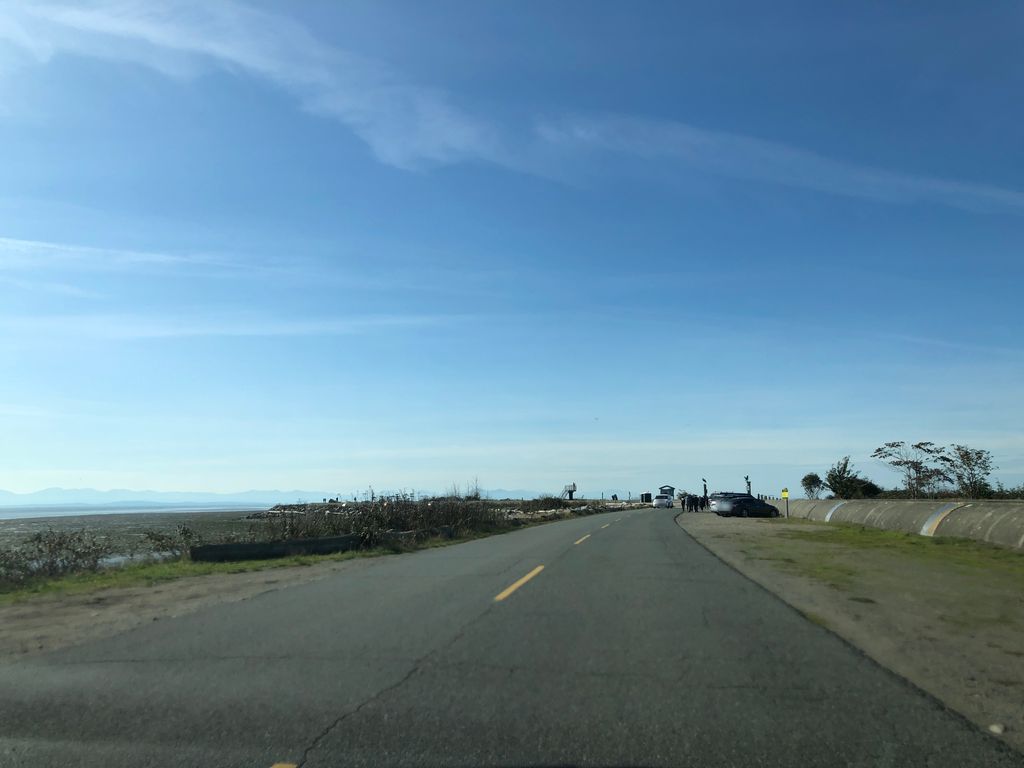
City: vancouver